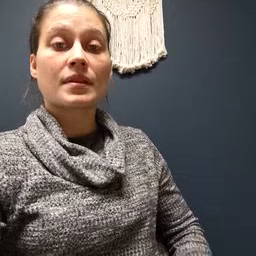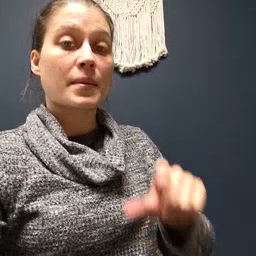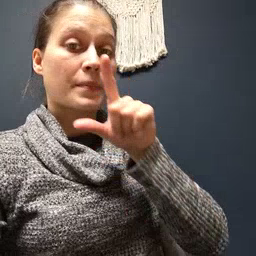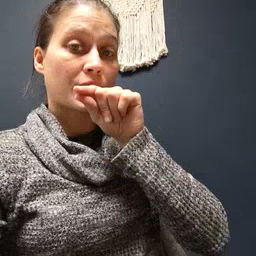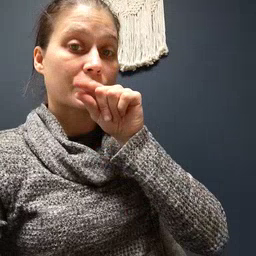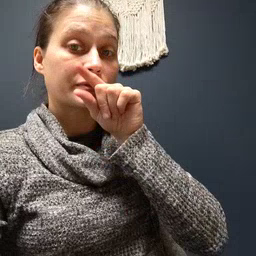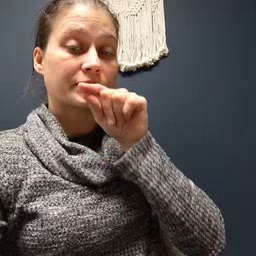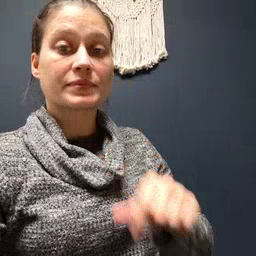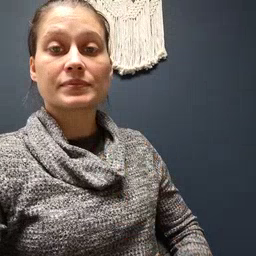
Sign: bird